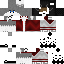
A male skeleton skin with dark skin, wearing brown helmet dressed in a red armor chest and red pants, featuring a closed mouth.